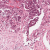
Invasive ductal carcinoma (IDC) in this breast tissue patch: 1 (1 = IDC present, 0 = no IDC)